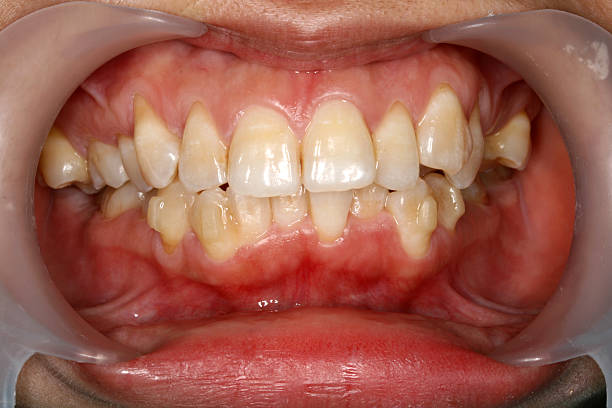
Condition: Gingivitis